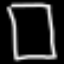
Label: square